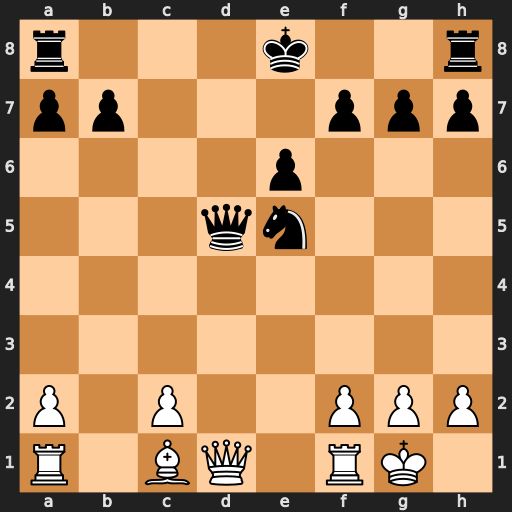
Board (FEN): r3k2r/pp3ppp/4p3/3qn3/8/8/P1P2PPP/R1BQ1RK1
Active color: w
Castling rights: kq
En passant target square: -
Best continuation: Qxd5 exd5 Re1 f6 f4